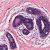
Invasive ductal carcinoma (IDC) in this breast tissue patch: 0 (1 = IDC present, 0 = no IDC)